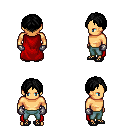
a pixel art fantasy rpg character, male body template, human, tanned skin, red cape, teal pants, black parted hairstyle, metal gloves, ghillies, four views (front, back, left, right), 2x2 character sprite sheet, small pixel art, hard edges, no anti-aliasing